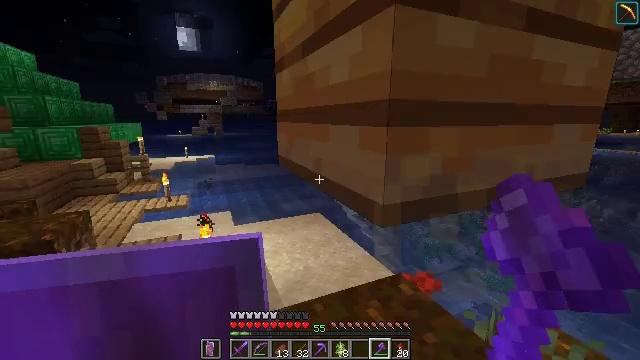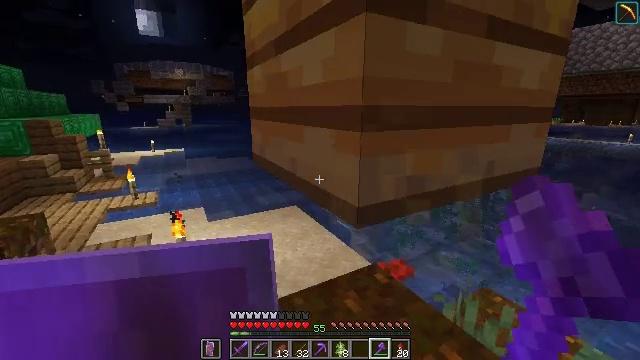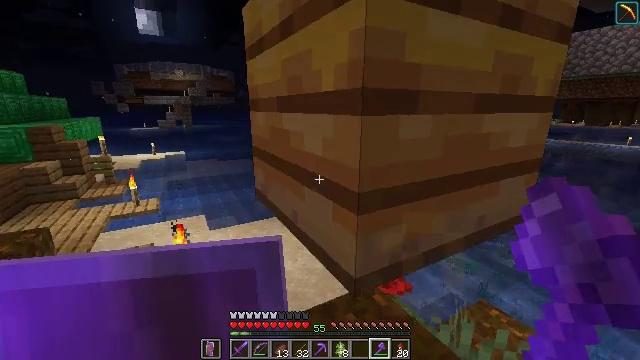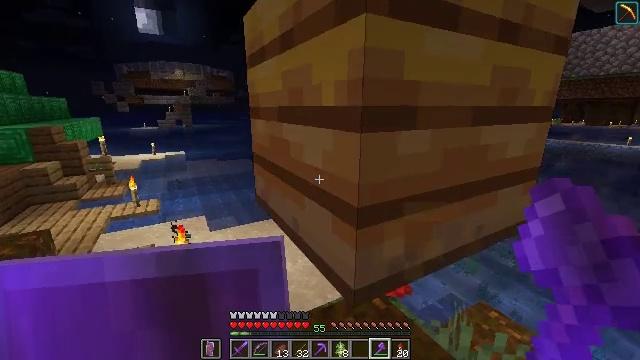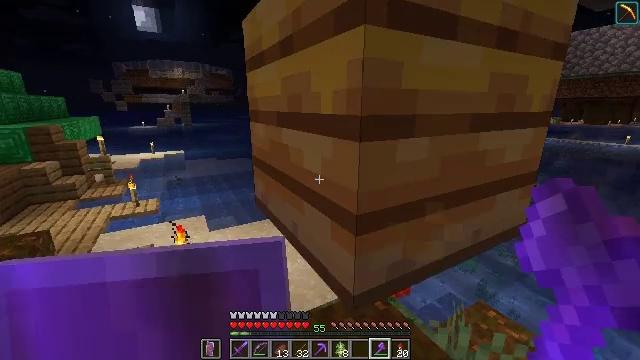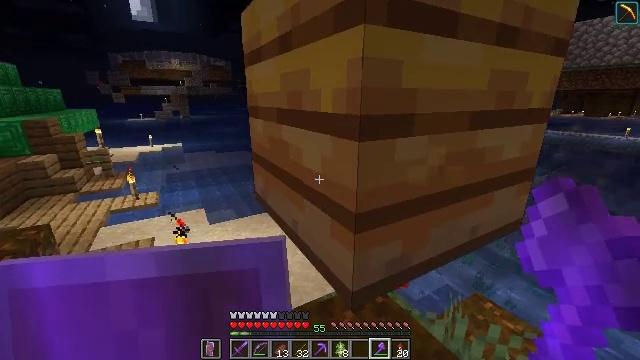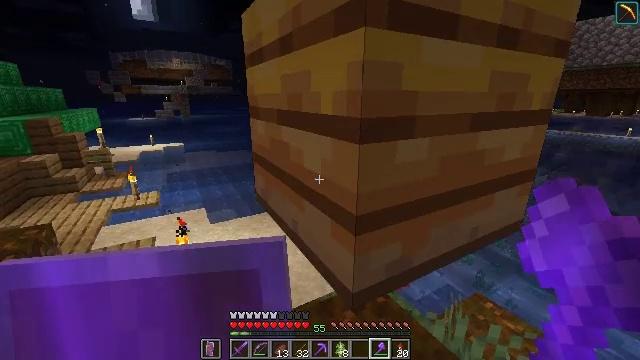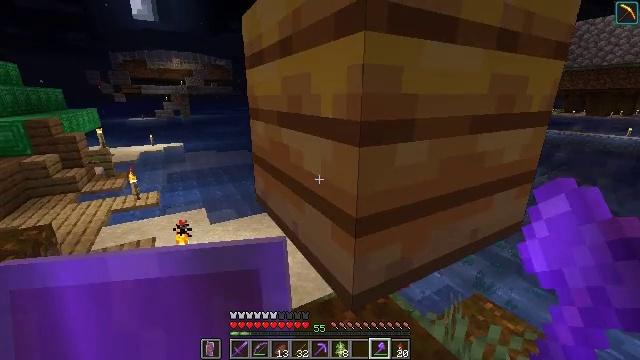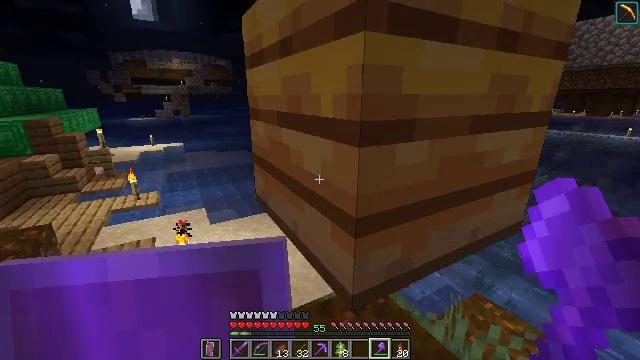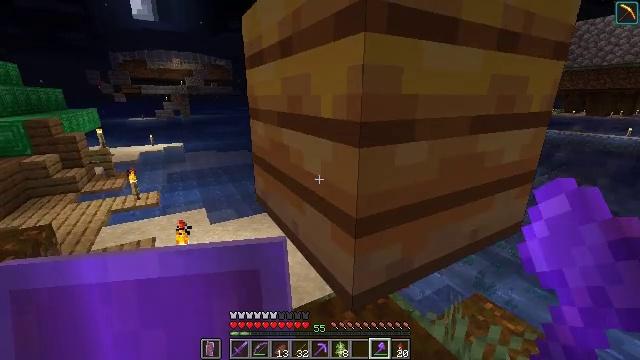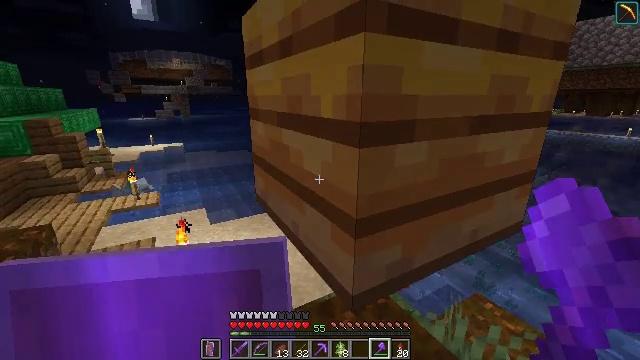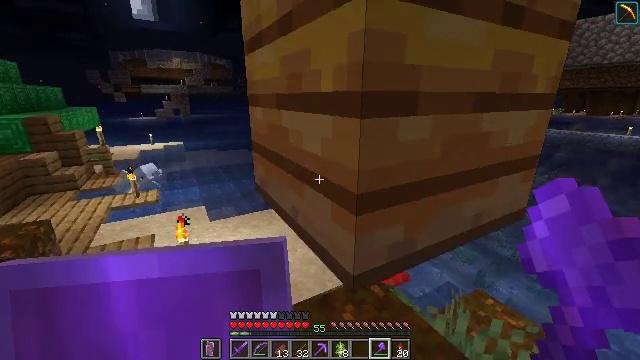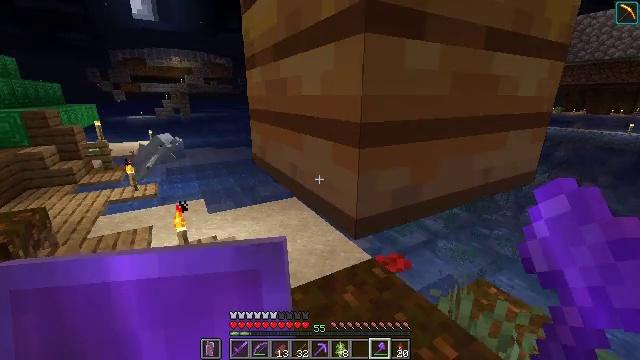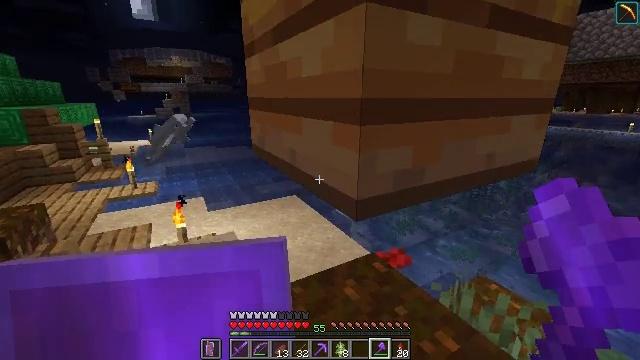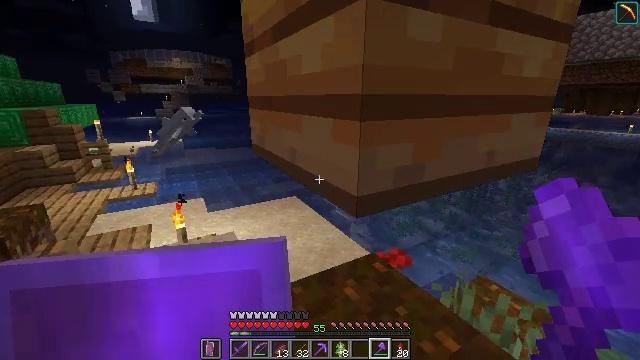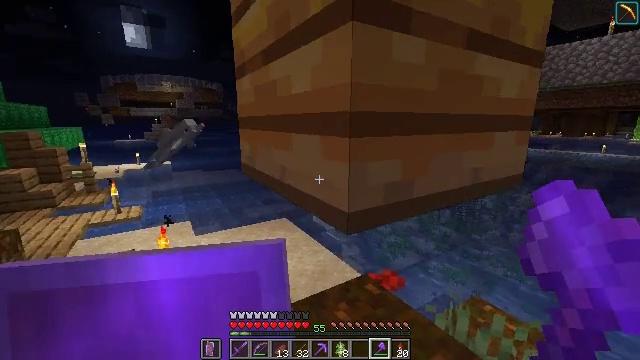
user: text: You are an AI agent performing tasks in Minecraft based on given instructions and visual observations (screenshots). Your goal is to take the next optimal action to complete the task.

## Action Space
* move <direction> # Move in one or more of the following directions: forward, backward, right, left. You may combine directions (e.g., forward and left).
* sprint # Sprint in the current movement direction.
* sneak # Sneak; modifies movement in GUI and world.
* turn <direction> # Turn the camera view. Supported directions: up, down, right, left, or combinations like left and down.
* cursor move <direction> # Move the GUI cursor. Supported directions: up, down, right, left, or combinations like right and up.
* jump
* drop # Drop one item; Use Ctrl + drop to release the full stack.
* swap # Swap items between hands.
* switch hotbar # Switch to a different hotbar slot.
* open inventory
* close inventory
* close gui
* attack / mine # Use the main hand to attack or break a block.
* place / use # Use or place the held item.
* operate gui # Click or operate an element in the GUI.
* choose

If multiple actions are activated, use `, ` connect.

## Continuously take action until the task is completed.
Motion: motion action
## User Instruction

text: Mine the bee nest.
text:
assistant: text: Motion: turn right and down
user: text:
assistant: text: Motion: no_op
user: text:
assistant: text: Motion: no_op
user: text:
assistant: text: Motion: no_op
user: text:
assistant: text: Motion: turn down
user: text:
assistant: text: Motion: no_op
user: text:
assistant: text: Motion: no_op
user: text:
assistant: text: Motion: no_op
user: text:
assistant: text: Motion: no_op
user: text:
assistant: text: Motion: sneak
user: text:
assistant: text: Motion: sneak
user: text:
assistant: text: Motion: sneak
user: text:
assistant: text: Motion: sneak
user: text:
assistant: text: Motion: sneak
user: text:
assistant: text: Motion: sneak, turn right and up
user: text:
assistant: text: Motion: sneak, turn right and up
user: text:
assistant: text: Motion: sneak, turn up
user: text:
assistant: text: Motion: sneak, turn up
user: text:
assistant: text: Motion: sneak
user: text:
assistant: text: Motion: sneak
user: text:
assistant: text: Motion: sneak
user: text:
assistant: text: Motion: sneak
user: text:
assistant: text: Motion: sneak
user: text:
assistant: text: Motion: sneak
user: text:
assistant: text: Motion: sneak
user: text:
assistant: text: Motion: sneak
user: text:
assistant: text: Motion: sneak
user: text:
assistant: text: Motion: sneak
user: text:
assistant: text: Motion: sneak
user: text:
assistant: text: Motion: sneak